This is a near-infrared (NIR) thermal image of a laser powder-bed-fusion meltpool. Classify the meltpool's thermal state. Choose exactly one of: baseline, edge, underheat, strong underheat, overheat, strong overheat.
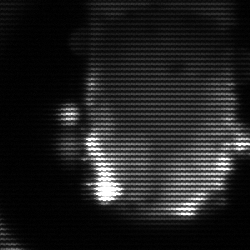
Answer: baseline